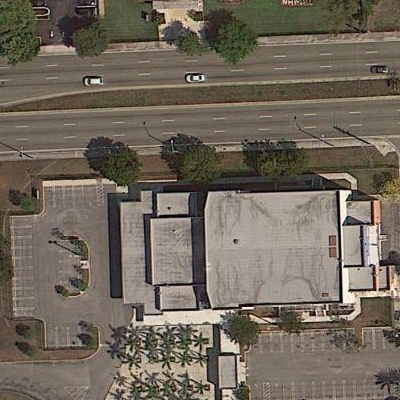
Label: cIndustry